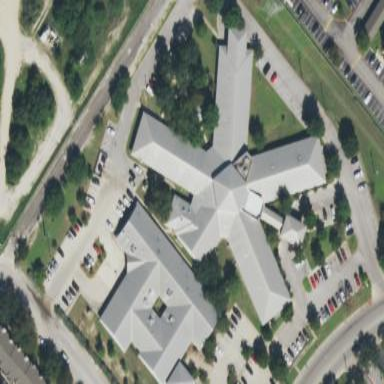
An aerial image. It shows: Nursing home.